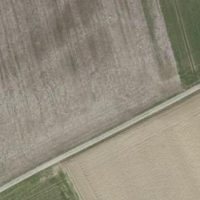
EUNIS habitat code: 52
Species observed at this site:
Sonchus arvensis